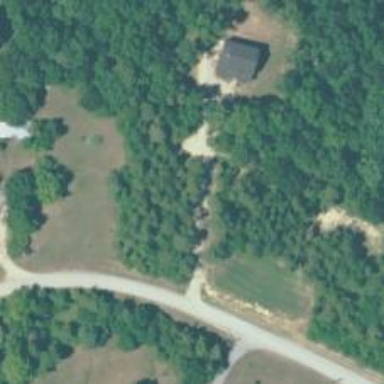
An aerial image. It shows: Driveway.